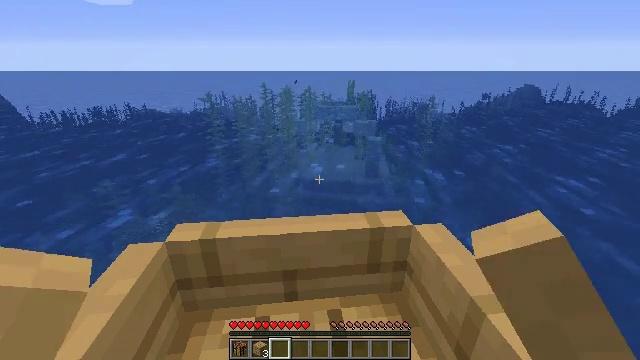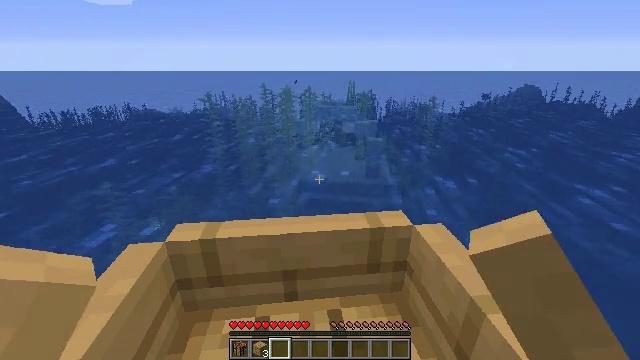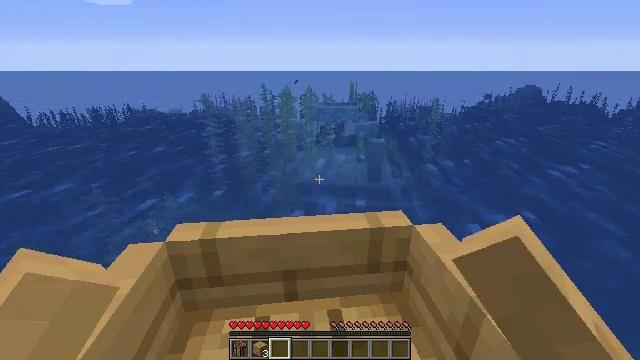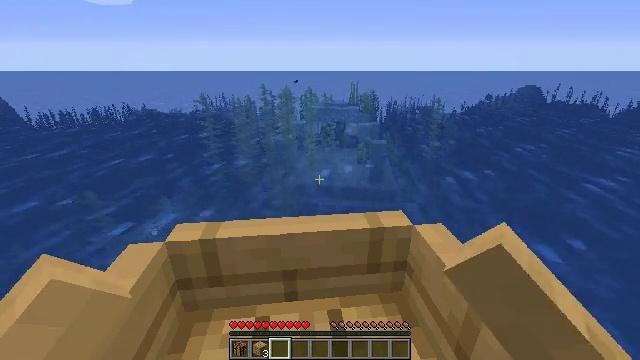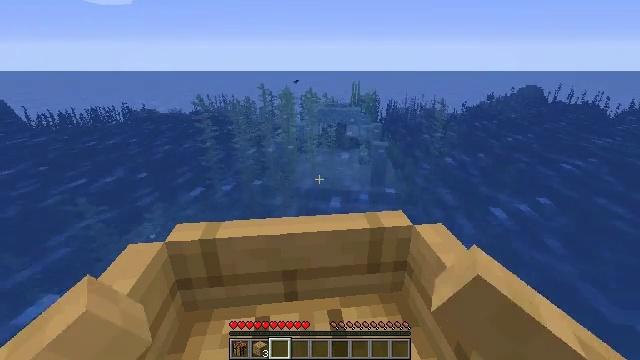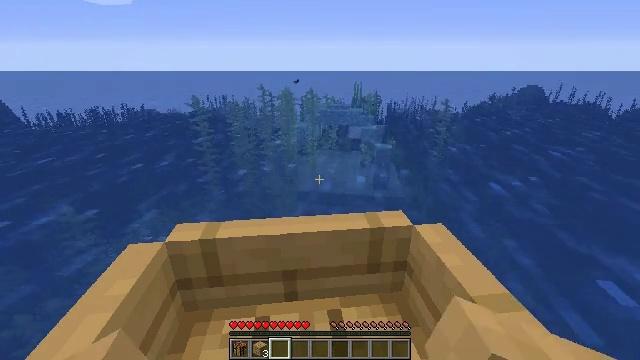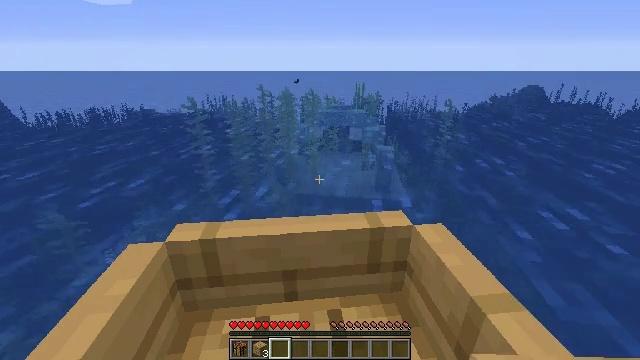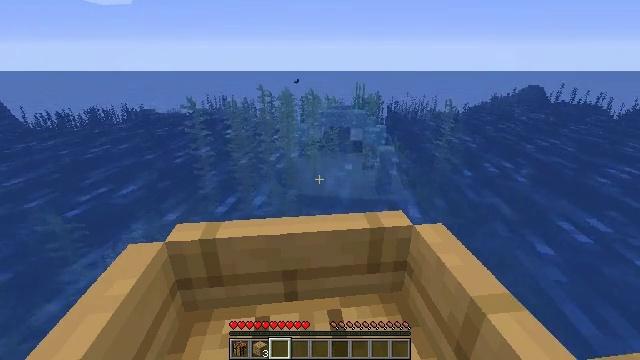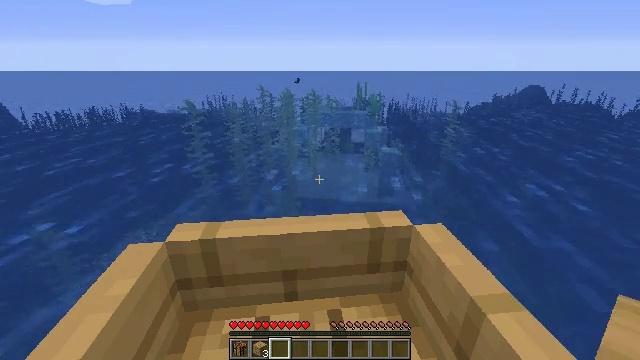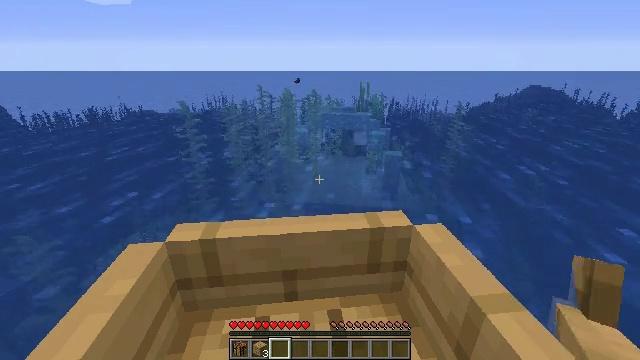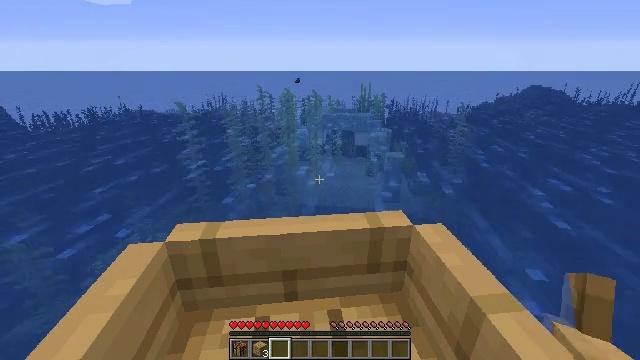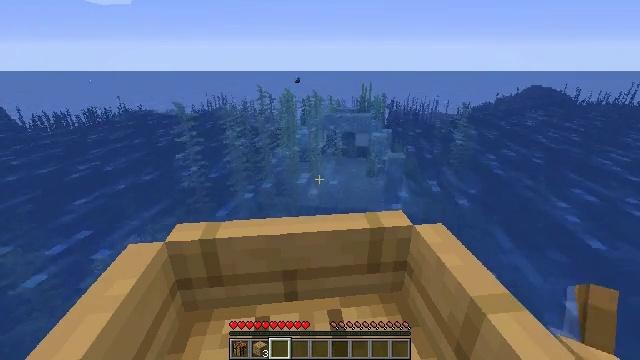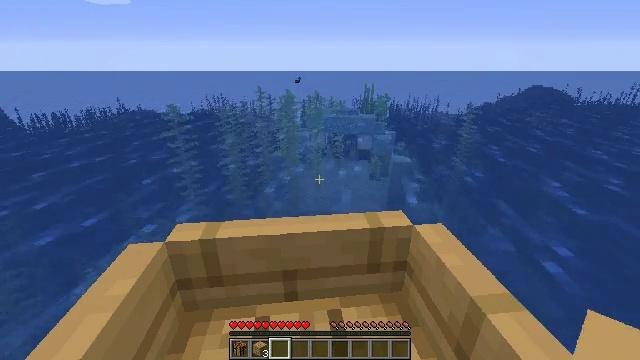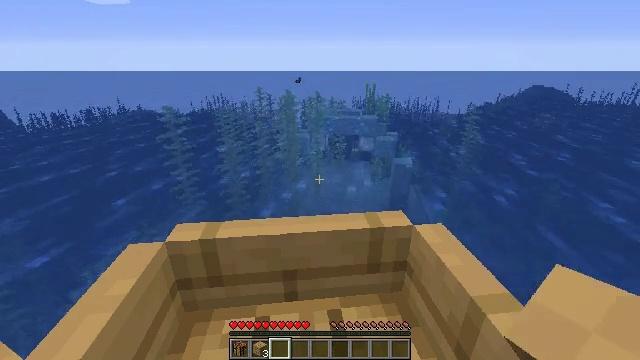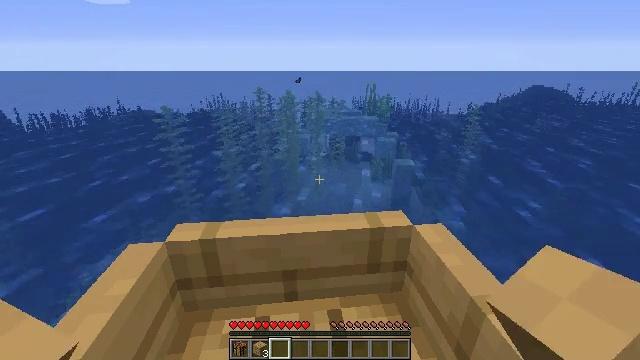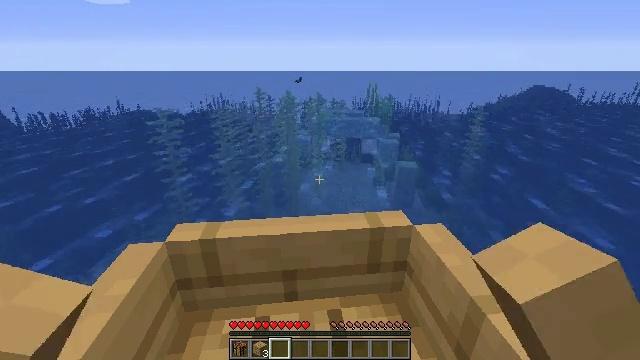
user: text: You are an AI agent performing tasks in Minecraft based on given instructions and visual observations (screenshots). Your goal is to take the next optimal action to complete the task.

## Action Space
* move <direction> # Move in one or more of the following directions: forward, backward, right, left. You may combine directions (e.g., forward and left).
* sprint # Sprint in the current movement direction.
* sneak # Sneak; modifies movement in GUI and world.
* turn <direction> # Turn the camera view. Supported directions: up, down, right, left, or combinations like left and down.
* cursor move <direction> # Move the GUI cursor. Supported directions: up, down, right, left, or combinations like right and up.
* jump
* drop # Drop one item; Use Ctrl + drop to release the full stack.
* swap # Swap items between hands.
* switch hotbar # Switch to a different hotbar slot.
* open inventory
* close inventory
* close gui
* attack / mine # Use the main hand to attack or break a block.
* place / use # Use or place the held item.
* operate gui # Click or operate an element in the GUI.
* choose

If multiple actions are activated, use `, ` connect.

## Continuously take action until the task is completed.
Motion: motion action
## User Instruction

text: Harvest kelp from the ocean.
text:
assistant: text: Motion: move forward
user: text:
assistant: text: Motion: move forward
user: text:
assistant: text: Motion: move forward
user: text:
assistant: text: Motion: move forward
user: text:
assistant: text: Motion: move forward
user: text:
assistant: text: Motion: move forward
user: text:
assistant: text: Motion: move forward
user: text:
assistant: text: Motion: move forward
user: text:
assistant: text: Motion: move forward
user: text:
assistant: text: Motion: move forward
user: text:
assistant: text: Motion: move forward
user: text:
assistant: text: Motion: move forward
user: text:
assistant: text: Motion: move forward
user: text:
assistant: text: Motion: move forward
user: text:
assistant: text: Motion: move forward
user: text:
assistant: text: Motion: move forward
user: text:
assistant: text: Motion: move forward
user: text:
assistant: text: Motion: move forward
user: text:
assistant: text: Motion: move forward
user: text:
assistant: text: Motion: move forward
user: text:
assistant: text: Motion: move forward
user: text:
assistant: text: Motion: move forward
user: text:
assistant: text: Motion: move forward
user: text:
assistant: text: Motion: move forward
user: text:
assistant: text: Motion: move forward
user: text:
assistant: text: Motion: move forward
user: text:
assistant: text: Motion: move forward
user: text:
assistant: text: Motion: move forward
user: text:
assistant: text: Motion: move forward
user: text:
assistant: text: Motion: move forward